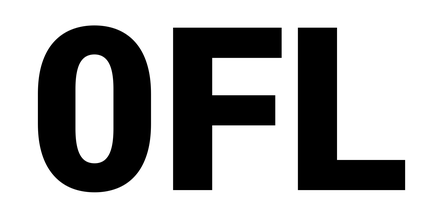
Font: Roboto_Black